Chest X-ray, PA view. Patient: 50 years old, sex M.
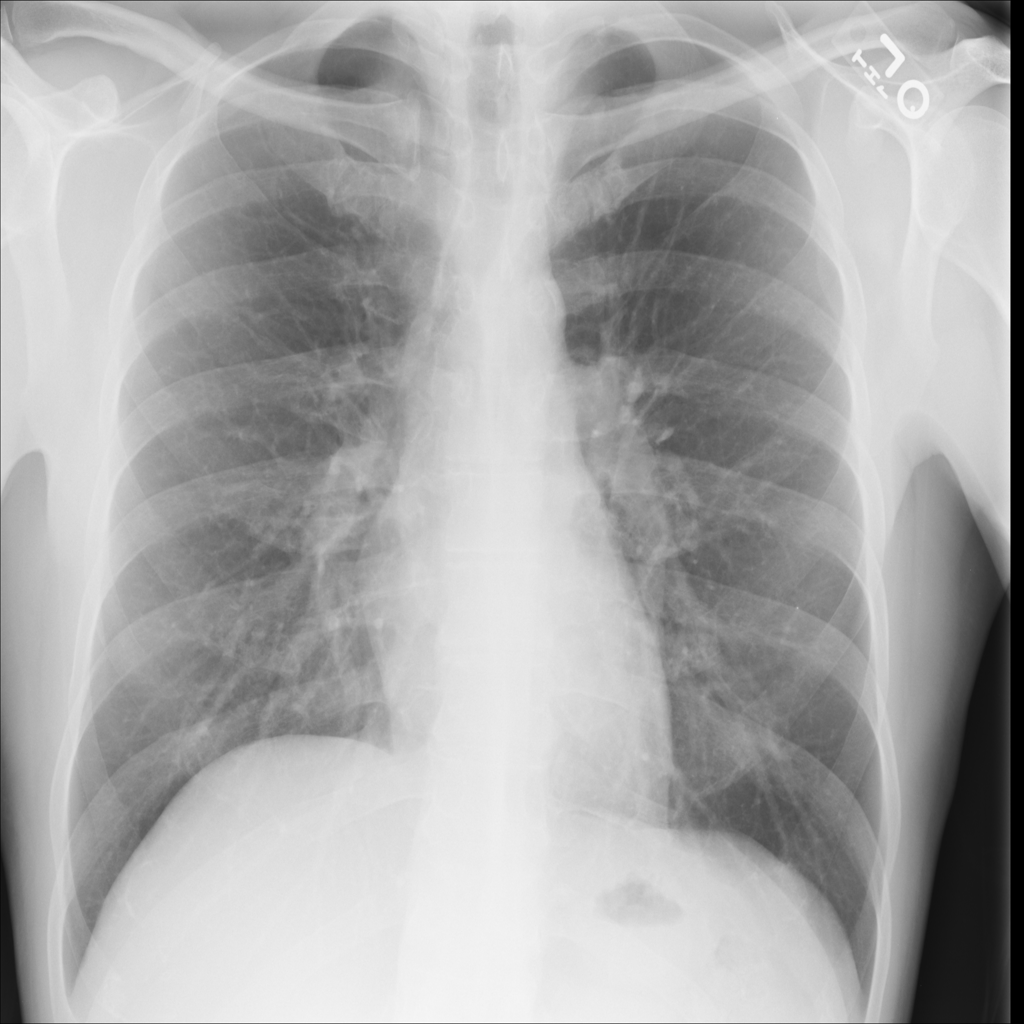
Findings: No Finding